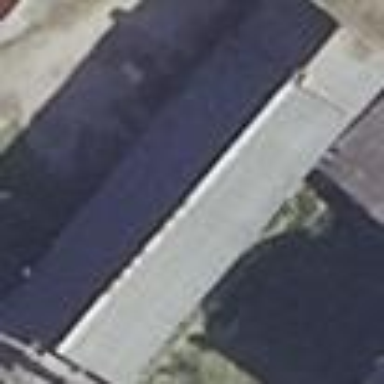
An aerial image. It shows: Shed building.